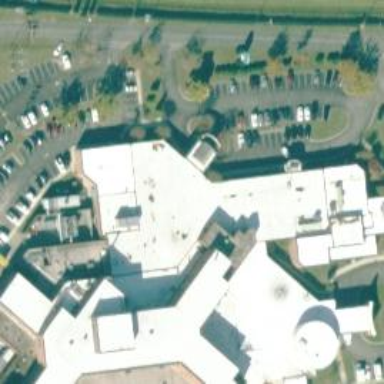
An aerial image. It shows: Hospital building.